Question: I have an OLEDB (SQL) data flow source (A) that pulls a result set from a stored procedure and throws the results into an OLEDB (Oracle) data flow destination (B).
Is there a way to capture an aggregate value from the dataset into a variable, all within the data flow task? Specifically, I'd want to capture the 'MAX(<DateValue>)' from the entire dataset.

Otherwise, I'd have to pull the same data twice in a different data flow task, whether I point to A or in its new location, B.
EDIT: I already know how to do this in the Control Flow from an Execute SQL task. I'm asking because I'm curious to know if I can get this done in the Data Flow task since I'm already collecting the data there. Is there a way to grab an aggregate value in the Data Flow?
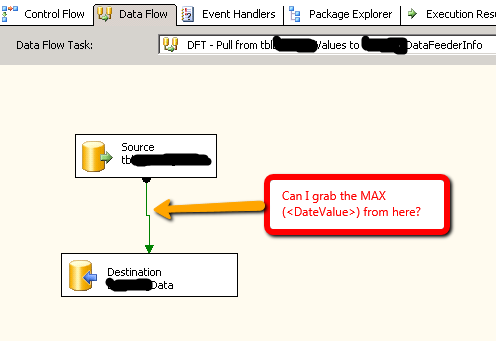
Answer: One way of doing it would be to add a multicast transform between the source and destination that also feeds into a script component.
Whilst an aggregate transform would also work this method avoids adding a blocking transform

Configure the Script Component as a destination, give it read/write access to the variable and then edit the script to be something like
'''
//Instance level variable
DateTime? maxDate = null;
public override void PostExecute()
{
base.PostExecute();
if (maxDate.HasValue)
{
this.Variables.MaxDate = maxDate.Value;
}
System.Windows.Forms.MessageBox.Show(this.Variables.MaxDate.ToString());
}
public override void Input0_ProcessInputRow(Input0Buffer Row)
{
if (!Row.createdate_IsNull)
{
maxDate = Row.createdate < maxDate ? maxDate : Row.createdate;
}
}
'''